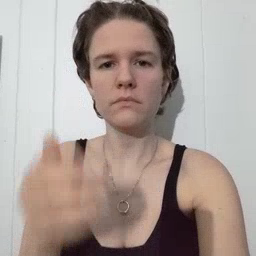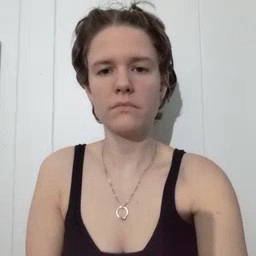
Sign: will